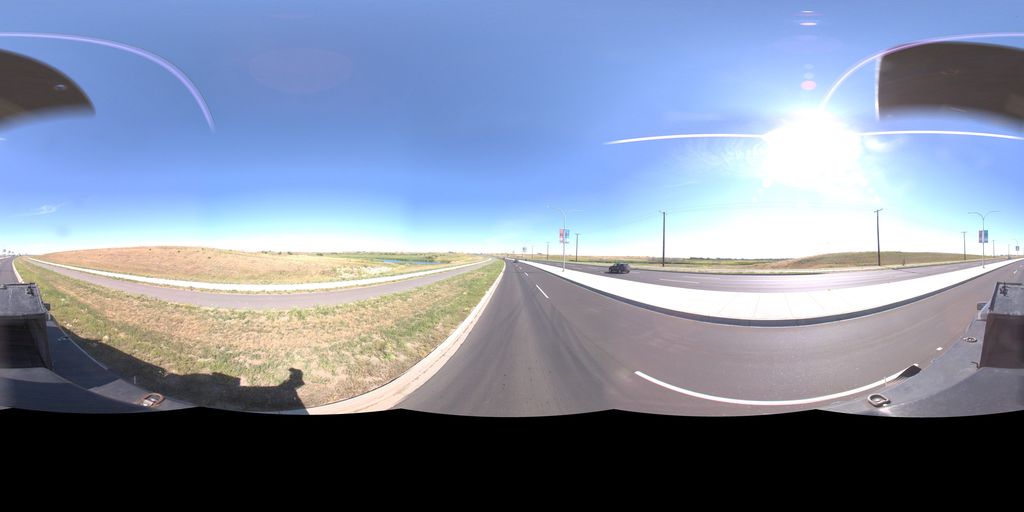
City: saskatoon